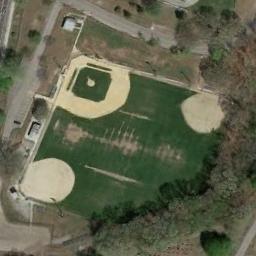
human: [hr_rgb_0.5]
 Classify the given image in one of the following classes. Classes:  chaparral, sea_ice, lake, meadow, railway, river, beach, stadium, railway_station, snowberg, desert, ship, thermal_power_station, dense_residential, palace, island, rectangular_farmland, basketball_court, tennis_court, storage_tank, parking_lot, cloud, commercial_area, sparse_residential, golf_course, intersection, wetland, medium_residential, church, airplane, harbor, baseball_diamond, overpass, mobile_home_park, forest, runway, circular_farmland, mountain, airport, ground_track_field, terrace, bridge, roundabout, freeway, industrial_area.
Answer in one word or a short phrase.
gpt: baseball_diamond